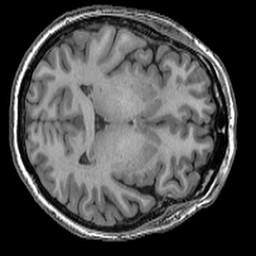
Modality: T1w
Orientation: axial
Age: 44
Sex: female
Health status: ill
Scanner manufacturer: ge
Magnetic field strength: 3 T
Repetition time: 0.008164 s
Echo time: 0.003184 s